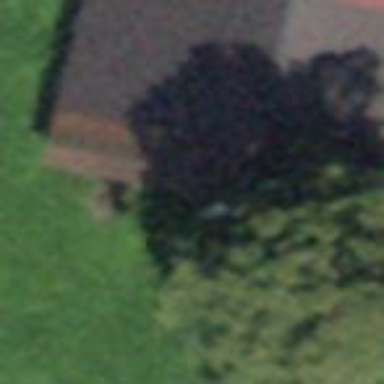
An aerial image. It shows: Rural barn.